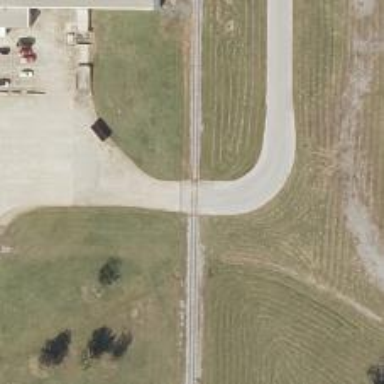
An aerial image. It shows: Rail spur service.